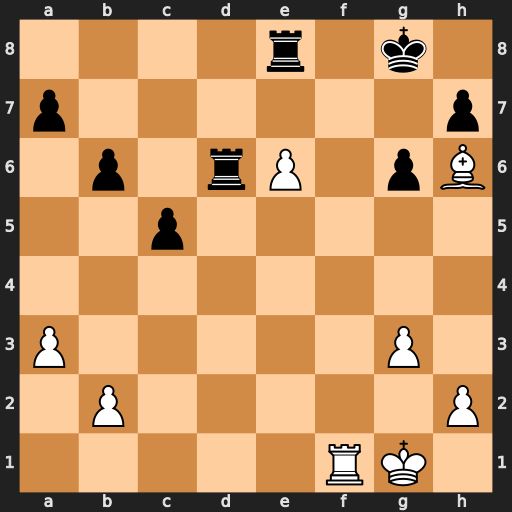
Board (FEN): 4r1k1/p6p/1p1rP1pB/2p5/8/P5P1/1P5P/5RK1
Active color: w
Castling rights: -
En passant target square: -
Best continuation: e7 Rd1 Rxd1